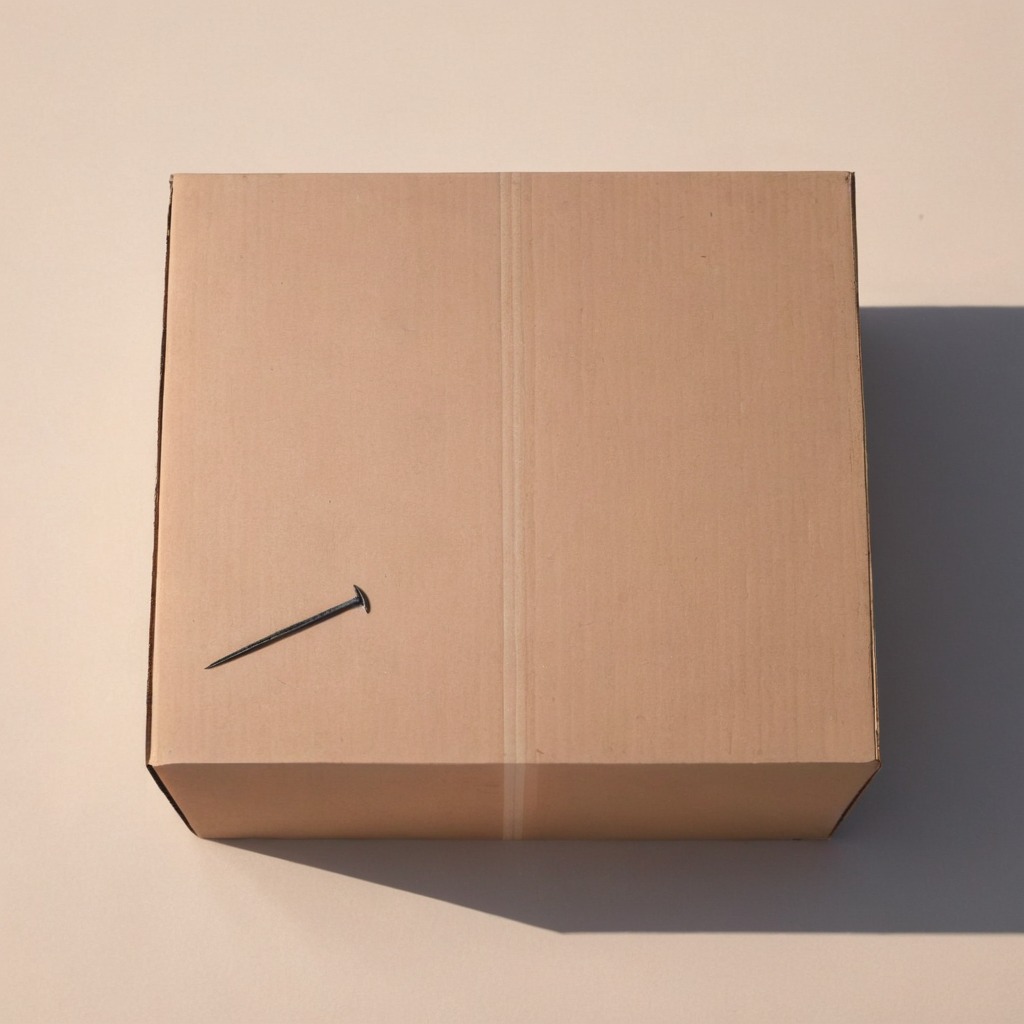
An iron nail is lying on the clean dry cardboard box surface in an outdoor workshop during daytime bright natural light soft shadows slightly creased but